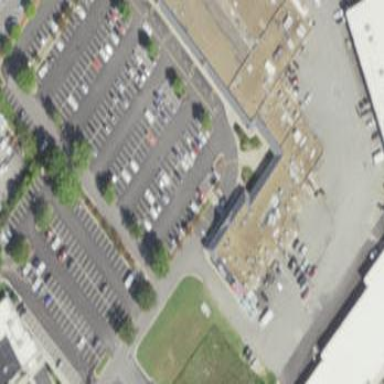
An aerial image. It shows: Parking area with surface.